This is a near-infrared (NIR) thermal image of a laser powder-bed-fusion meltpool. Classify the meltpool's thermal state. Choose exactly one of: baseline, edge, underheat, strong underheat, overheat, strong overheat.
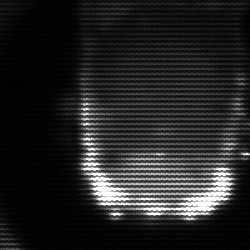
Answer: baseline